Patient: sex F, age 58
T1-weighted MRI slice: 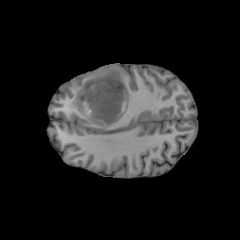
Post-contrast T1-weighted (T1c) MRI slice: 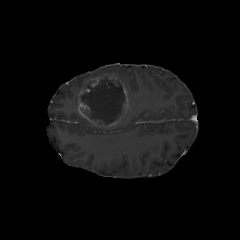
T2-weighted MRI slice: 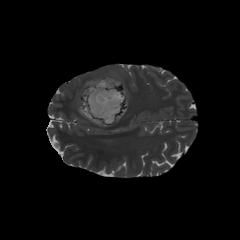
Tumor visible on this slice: yes
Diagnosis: Glioblastoma, IDH-wildtype
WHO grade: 4